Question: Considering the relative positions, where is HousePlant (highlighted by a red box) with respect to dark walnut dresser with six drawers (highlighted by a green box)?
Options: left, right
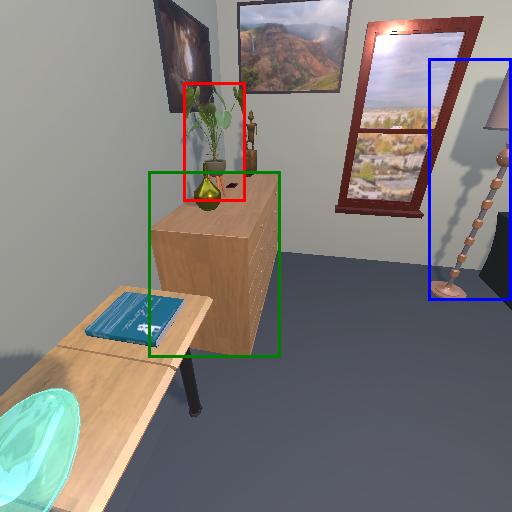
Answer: left